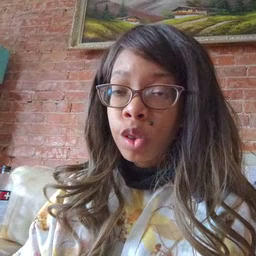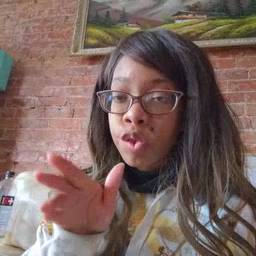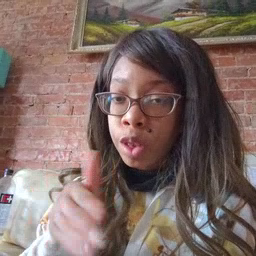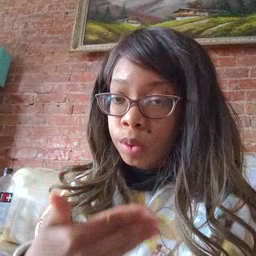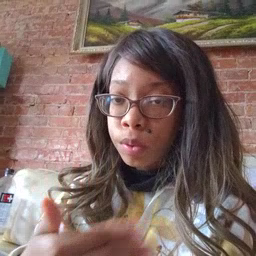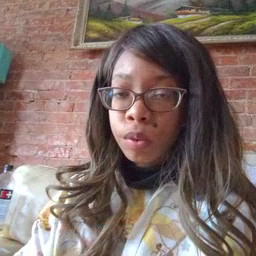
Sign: room